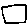
Label: square